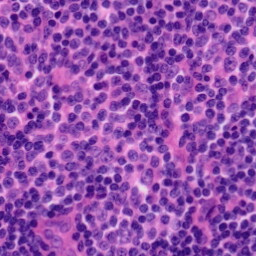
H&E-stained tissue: Tonsil